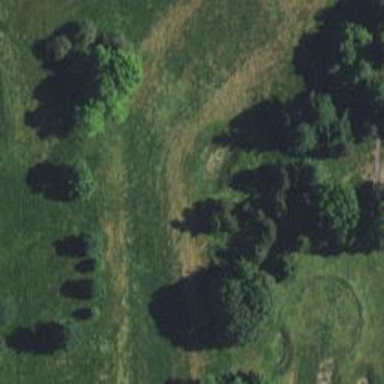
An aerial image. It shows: Golf hole.